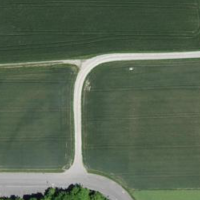
EUNIS habitat code: 52
Species observed at this site:
Cirsium arvense